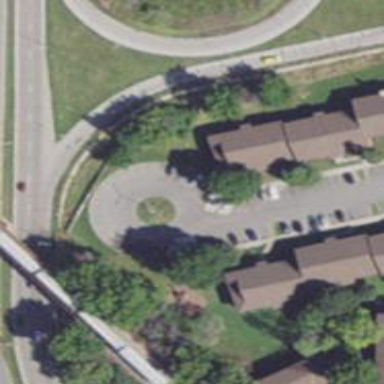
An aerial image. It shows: Turning loop on the road.